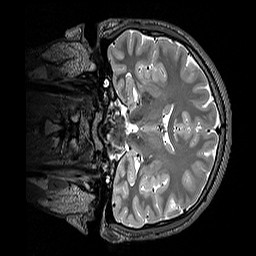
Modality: T2w
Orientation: coronal
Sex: male
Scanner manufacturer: siemens
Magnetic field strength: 3 T
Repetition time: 3.2 s
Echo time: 0.409 s